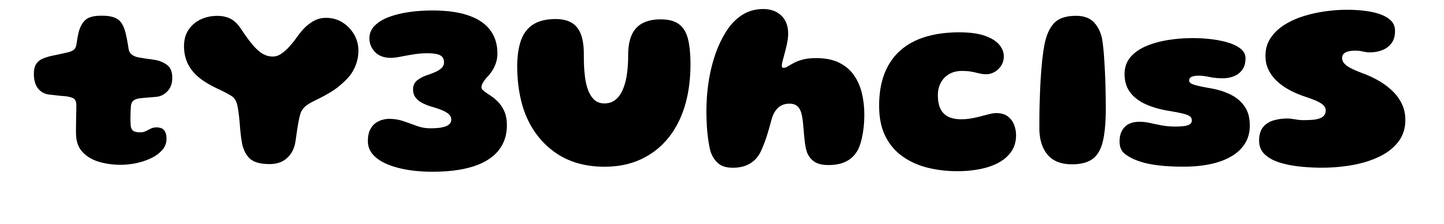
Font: Gluten_ExtraBold